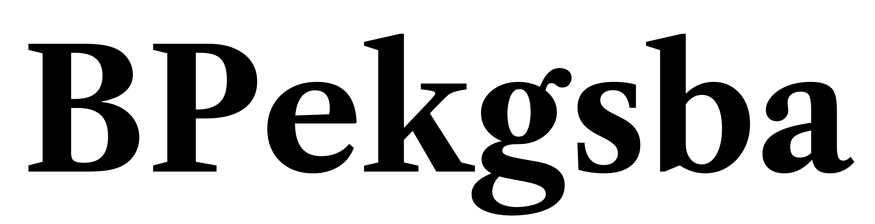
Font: LibreCaslonText_Bold